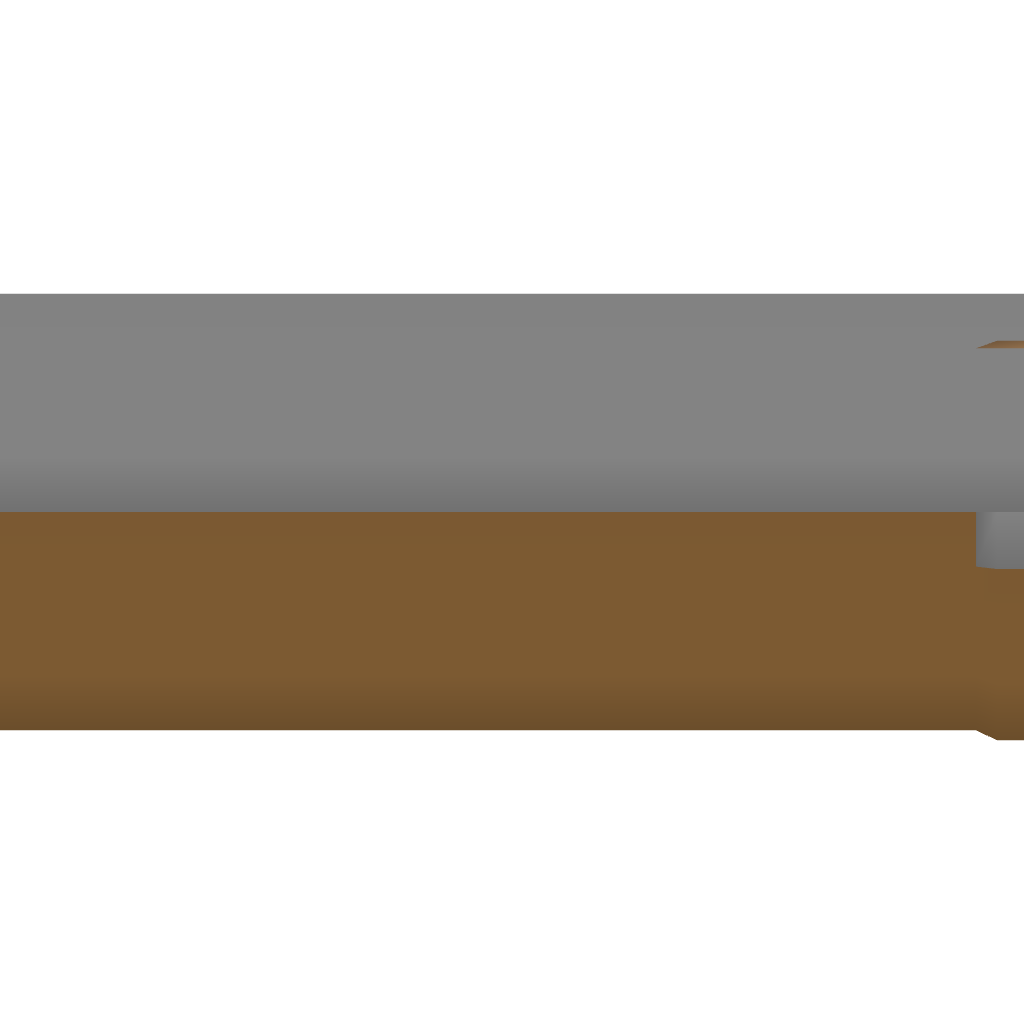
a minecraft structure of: nothing trash a lot of earth